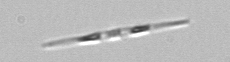
Label: pennate